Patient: sex F, age 55
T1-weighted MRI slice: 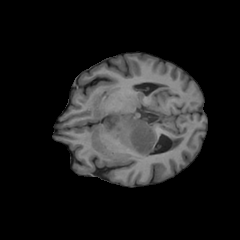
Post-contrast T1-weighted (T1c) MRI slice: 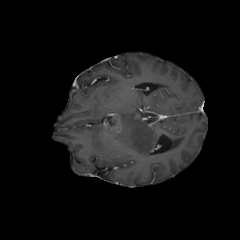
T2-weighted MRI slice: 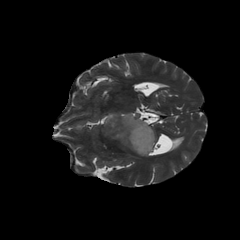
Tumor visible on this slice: yes
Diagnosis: Glioblastoma, IDH-wildtype
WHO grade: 4